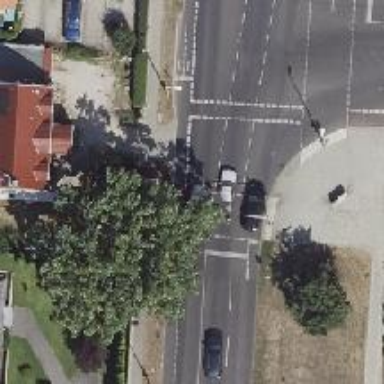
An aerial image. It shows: Road with traffic signals.